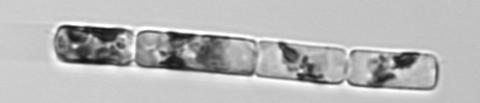
Label: Guinardia_delicatula